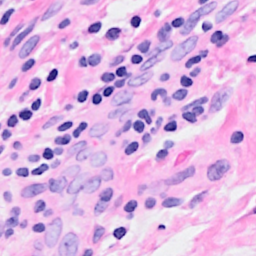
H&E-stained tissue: Breast